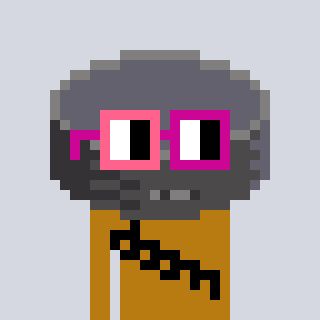
a pixel art character with square pink and red glasses, a hockey puck-shaped head and a gold-colored body on a cool background